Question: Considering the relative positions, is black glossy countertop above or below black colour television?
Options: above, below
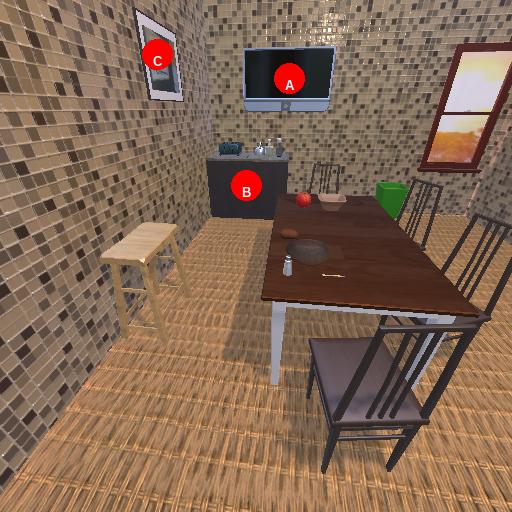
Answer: above